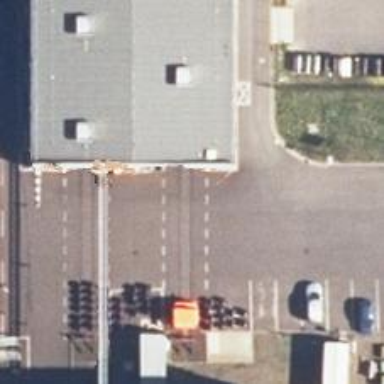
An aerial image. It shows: Level crossing along the railway.